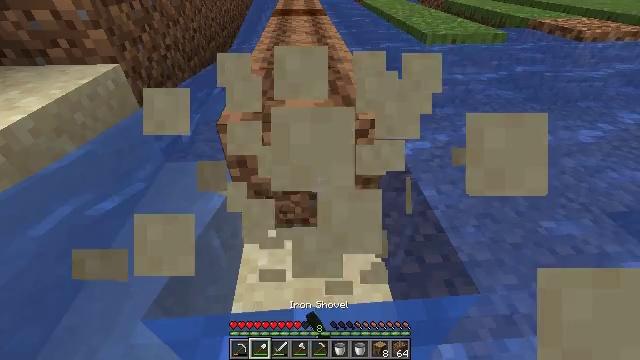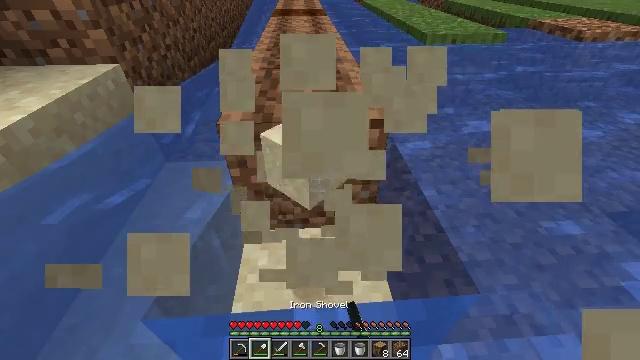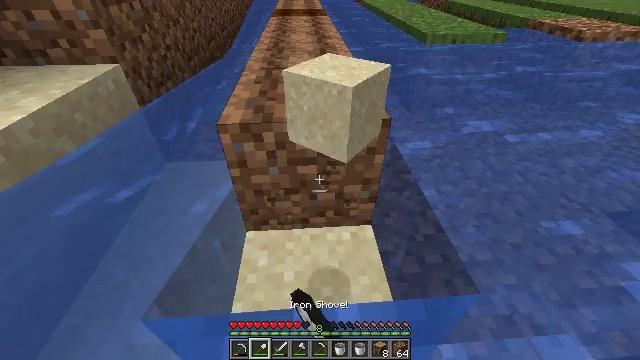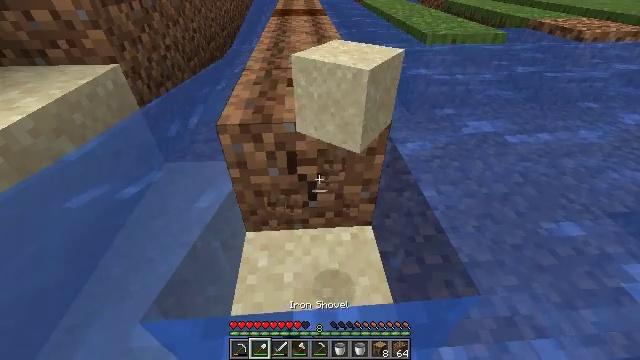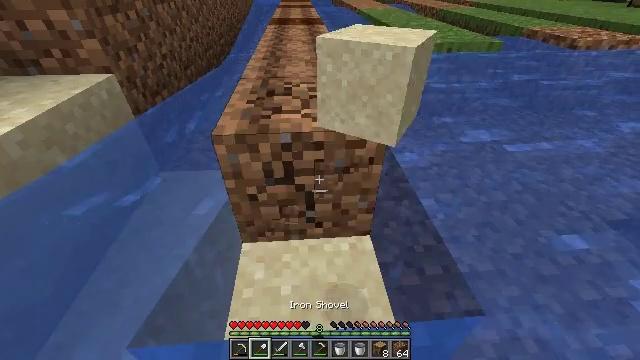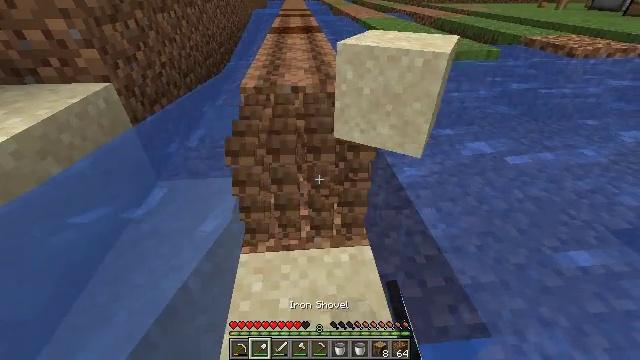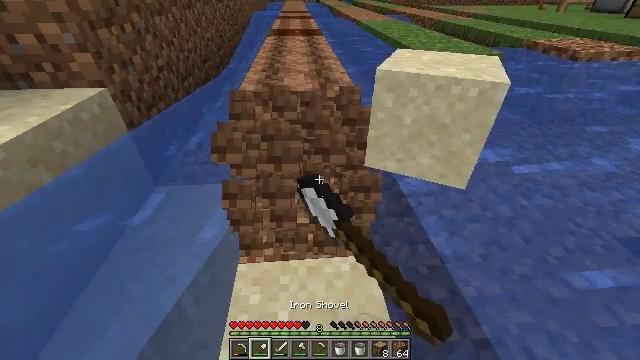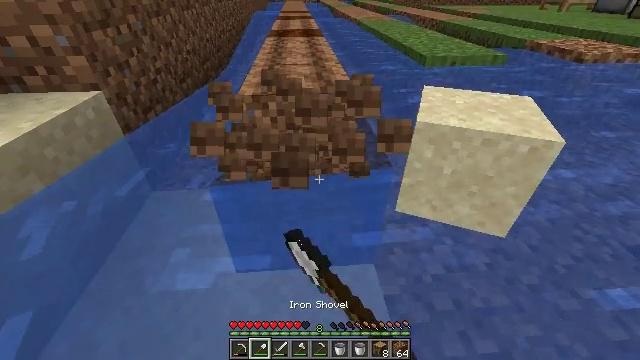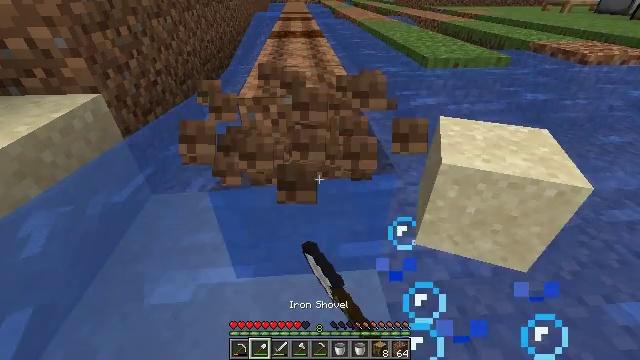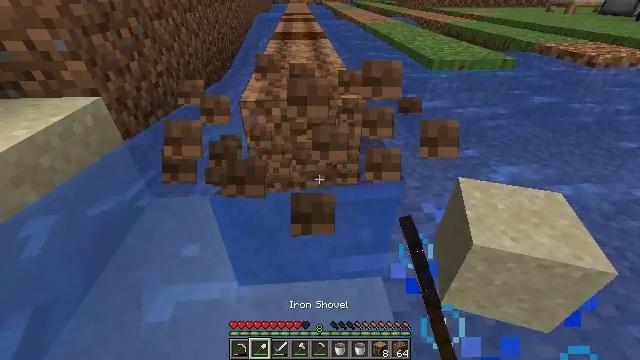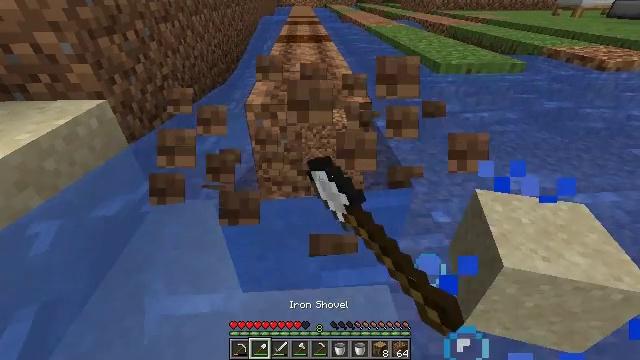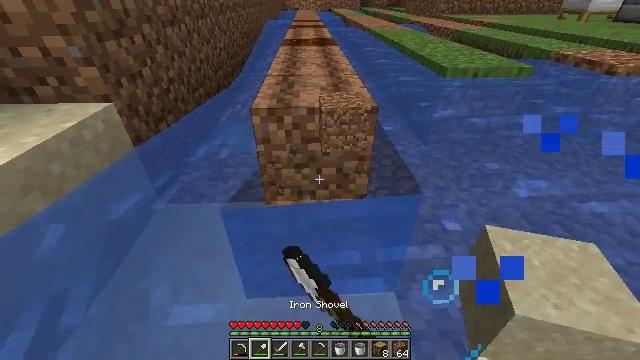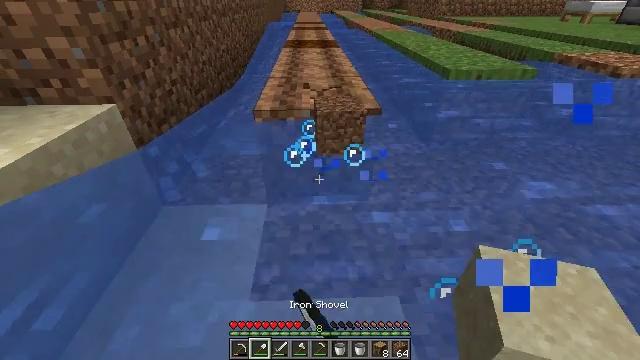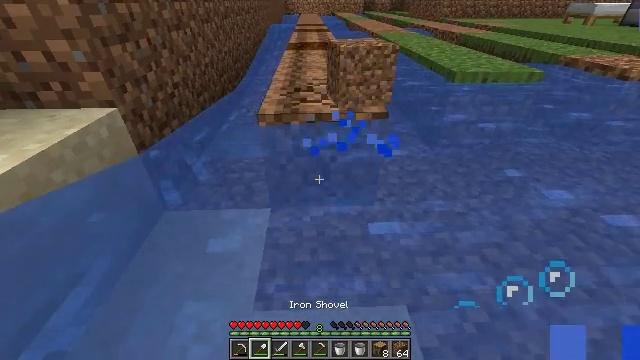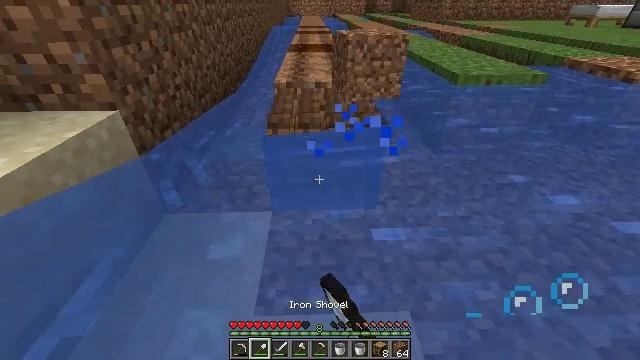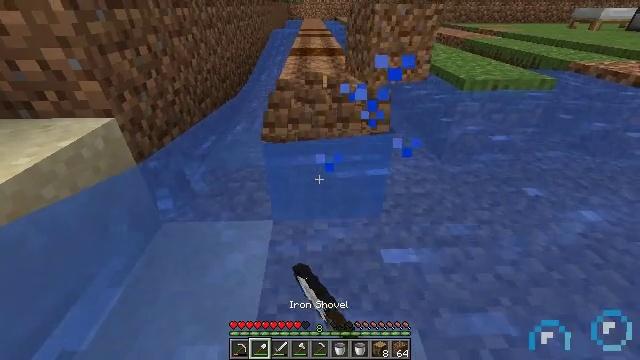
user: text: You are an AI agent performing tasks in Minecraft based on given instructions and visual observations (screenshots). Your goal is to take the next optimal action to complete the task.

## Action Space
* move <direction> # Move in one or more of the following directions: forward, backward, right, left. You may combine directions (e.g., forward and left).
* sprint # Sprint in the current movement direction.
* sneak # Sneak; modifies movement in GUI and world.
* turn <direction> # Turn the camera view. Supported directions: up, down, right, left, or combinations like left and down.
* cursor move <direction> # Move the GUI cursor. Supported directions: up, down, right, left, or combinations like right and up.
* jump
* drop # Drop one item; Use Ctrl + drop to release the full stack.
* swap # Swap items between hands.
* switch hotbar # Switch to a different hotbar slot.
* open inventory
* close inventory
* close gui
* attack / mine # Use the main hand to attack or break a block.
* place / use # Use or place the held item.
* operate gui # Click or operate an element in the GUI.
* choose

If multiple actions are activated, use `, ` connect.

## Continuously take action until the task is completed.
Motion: motion action
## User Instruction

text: Harvest farmland back to plain soil.
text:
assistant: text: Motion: attack / mine
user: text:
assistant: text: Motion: attack / mine
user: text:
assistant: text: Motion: move forward, attack / mine
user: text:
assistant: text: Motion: move forward, turn up, attack / mine
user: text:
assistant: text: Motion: move forward, turn up, attack / mine
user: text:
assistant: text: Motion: move forward, attack / mine
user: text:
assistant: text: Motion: move forward, attack / mine
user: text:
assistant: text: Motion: attack / mine
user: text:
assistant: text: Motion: attack / mine
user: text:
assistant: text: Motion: attack / mine
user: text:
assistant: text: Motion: attack / mine
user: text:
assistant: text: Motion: attack / mine
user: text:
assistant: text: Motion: move forward, attack / mine
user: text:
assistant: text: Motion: move forward, attack / mine
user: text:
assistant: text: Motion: move forward, attack / mine
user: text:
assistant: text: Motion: move forward, attack / mine
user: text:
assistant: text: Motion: move forward, attack / mine
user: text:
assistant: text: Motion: move forward, attack / mine
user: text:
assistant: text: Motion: attack / mine
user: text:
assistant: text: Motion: turn right, attack / mine
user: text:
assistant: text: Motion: attack / mine
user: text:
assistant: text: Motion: attack / mine
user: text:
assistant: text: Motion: attack / mine
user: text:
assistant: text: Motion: attack / mine
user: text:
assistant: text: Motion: attack / mine
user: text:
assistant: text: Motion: attack / mine
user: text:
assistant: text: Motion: attack / mine
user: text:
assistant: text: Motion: attack / mine
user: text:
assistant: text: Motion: attack / mine
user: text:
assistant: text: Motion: attack / mine